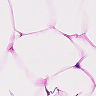
Metastatic tissue present: no